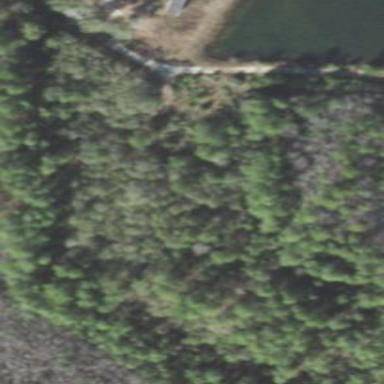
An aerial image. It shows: Mixed woodland with various types of leaves.